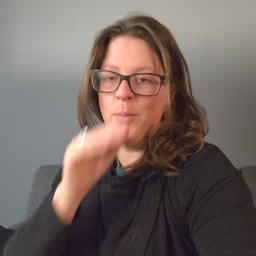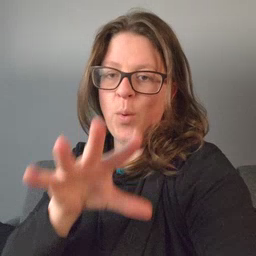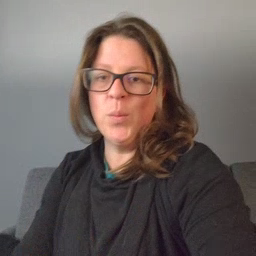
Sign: blow